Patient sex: M
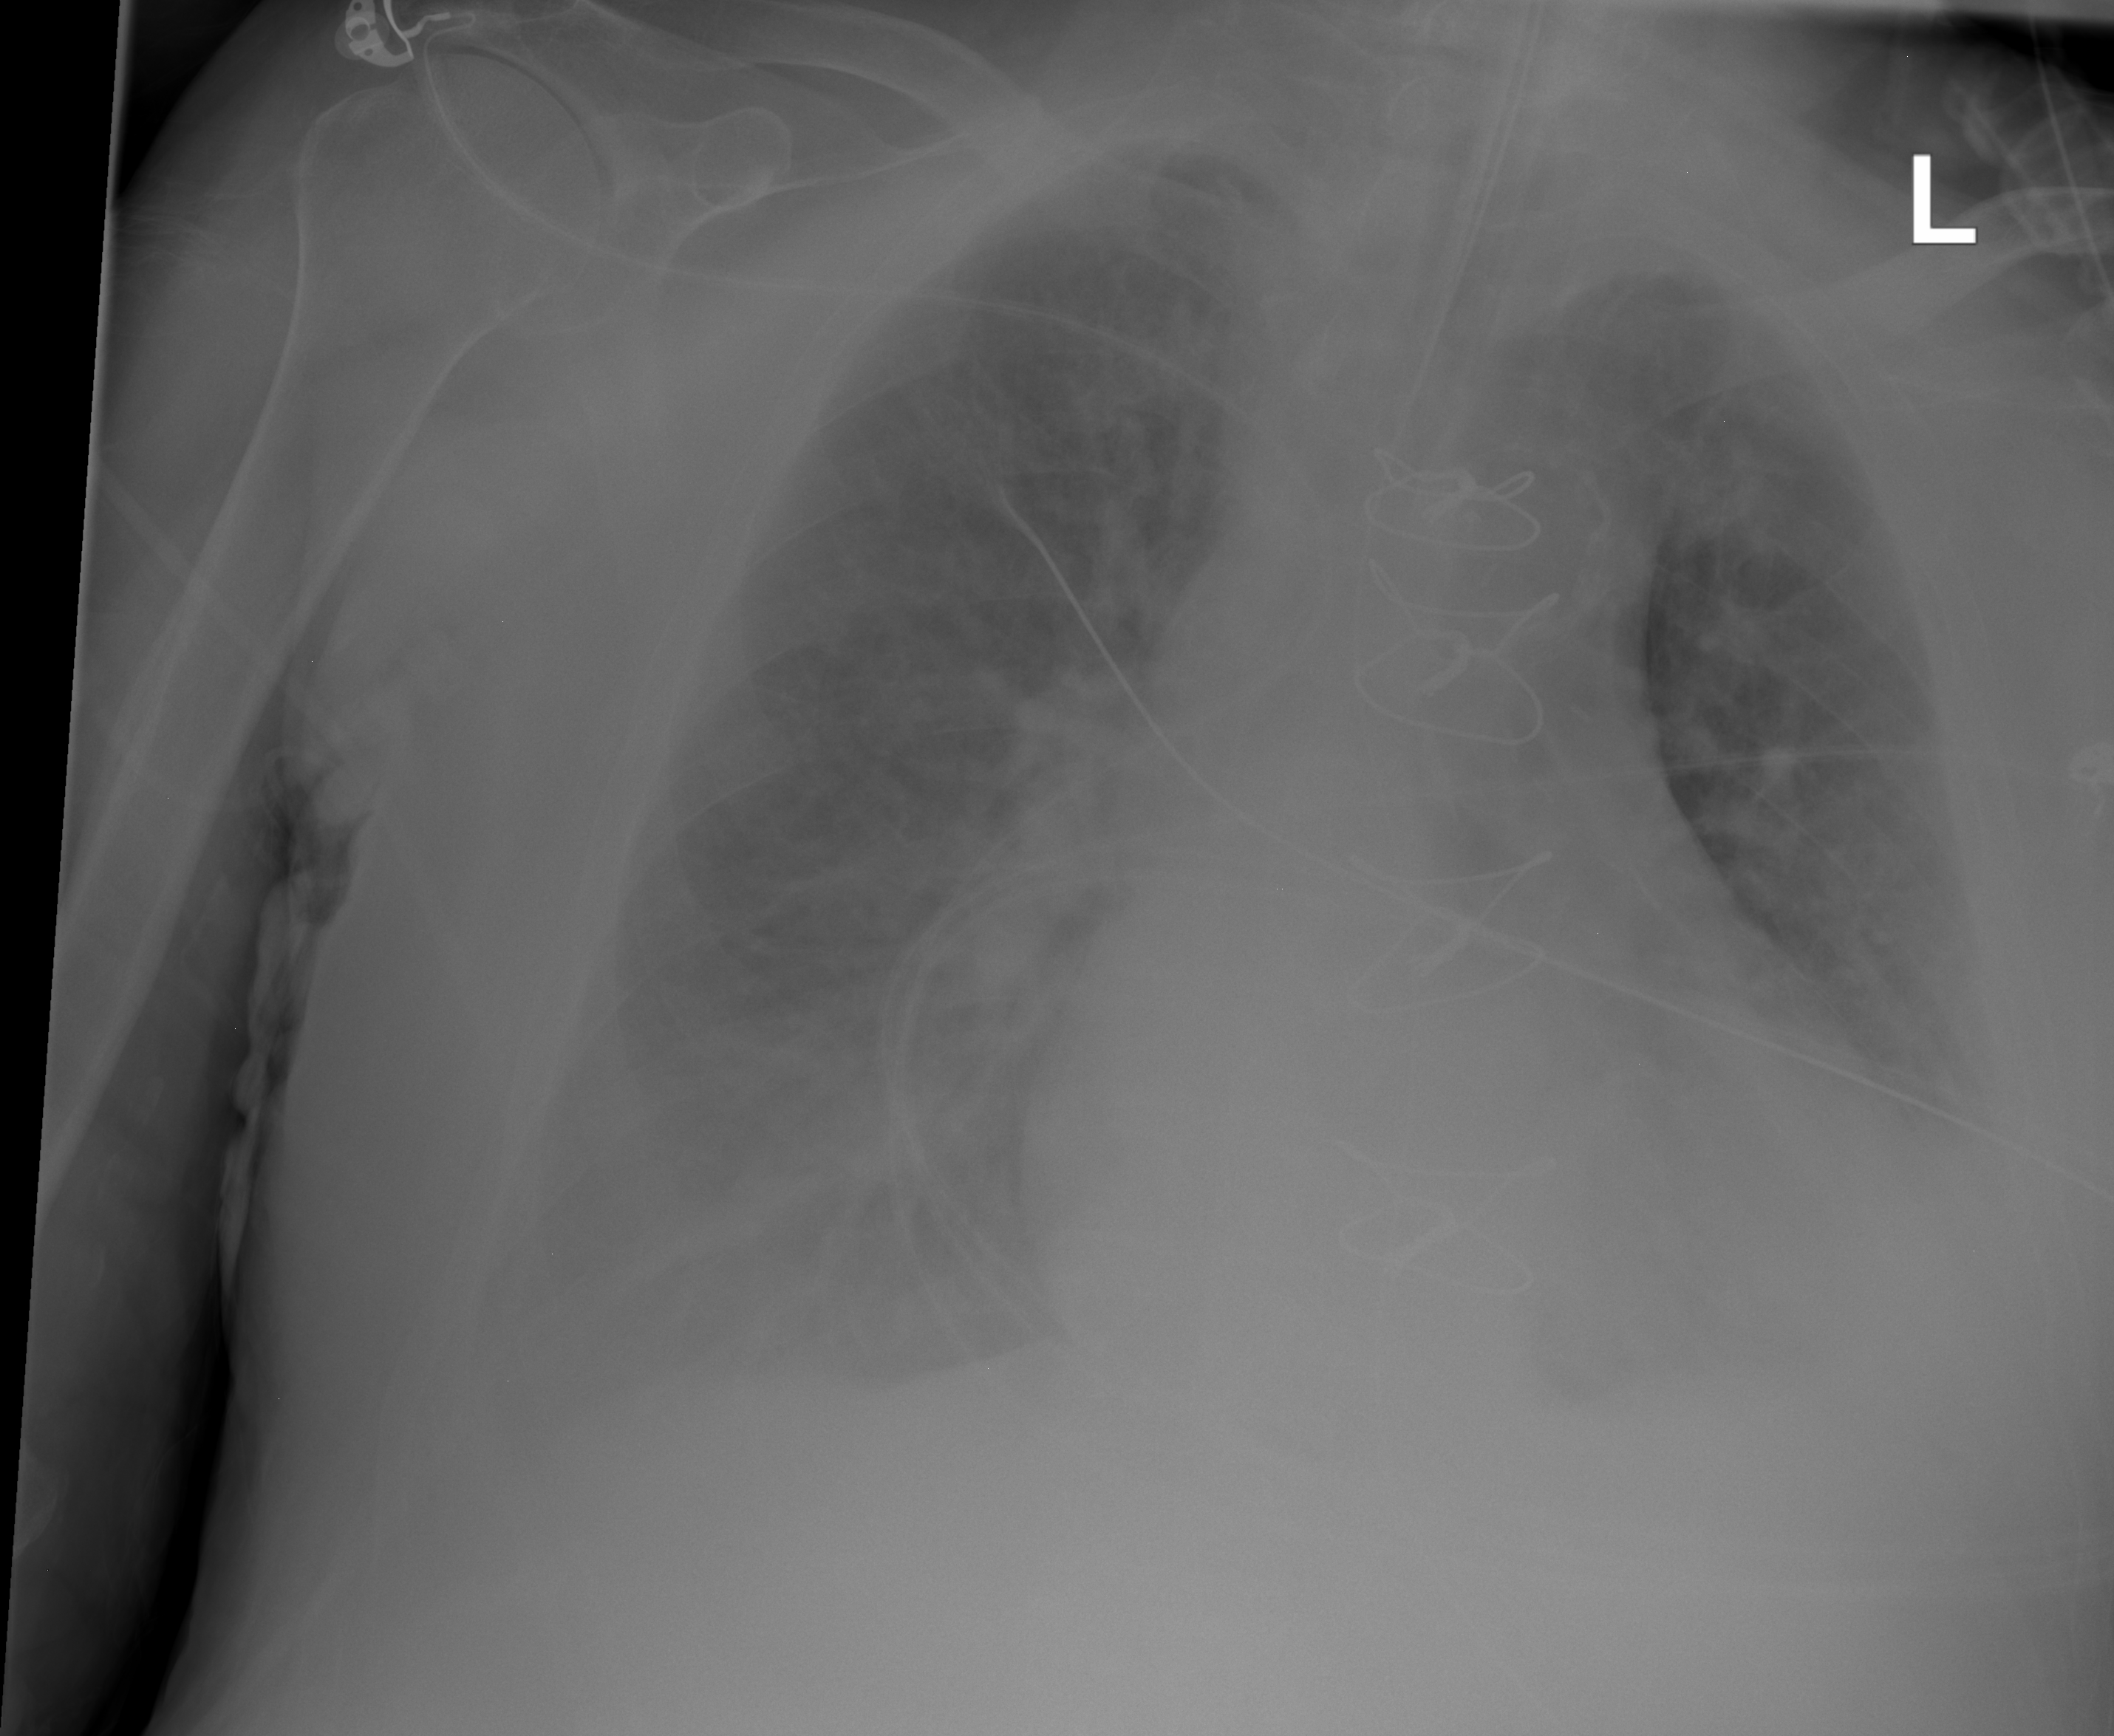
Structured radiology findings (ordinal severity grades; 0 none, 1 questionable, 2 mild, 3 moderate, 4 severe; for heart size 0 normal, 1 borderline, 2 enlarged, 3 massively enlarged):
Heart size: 2
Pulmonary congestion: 2
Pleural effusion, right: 3
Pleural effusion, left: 2
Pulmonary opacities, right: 0
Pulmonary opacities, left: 0
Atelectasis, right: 2
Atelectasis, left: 2